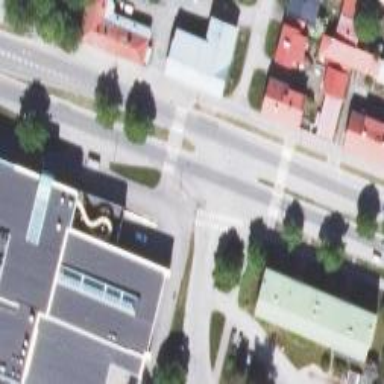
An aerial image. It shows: Secondary road with asphalt surface.